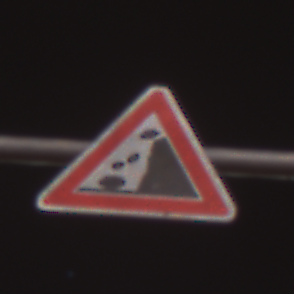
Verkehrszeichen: SteinschlagRechts
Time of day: Night
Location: Outdoor (Urban)
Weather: PartlyCloudy
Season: NotSpecified
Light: Artificial